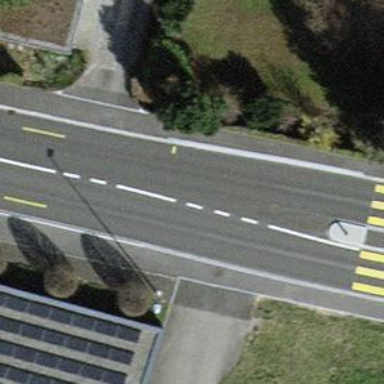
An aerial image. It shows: Secondary road with asphalt surface and designated cycle lane.